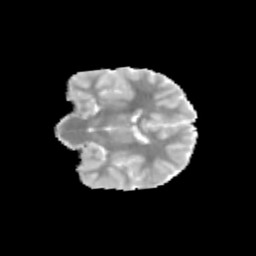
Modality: MD
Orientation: coronal
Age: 11
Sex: male
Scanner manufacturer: siemens
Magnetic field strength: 3 T
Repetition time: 3.8 s
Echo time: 0.07 s